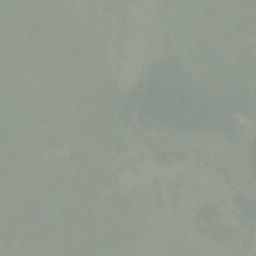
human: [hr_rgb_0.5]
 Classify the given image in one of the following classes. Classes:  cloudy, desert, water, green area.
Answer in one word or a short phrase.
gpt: cloudy